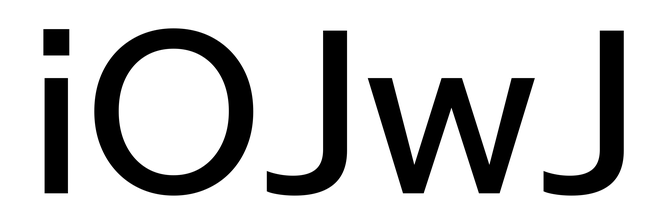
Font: InstrumentSans_Medium